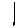
Label: line